Question: I'm fairly new to Eclipse and I'm using Kepler with EGit right now but I ran into a problem every time I compile my Java application. I've searched this forum to find a solution for my problem but I am still very confused as to what I can do to fix it. The application worked flawlessly yesterday morning and it works fine on my project partner's laptop but after syncing the project with 4 new commits from my project partner today, I keep getting a Source not found error every time I try to run the application. I get a button saying Edit Source Lookup Path and when I click on it and expand the folders, I get something that looks like this:

There are a bunch of .jar files above what you see and maTKProject is the name of my project.
If anyone could give some insight on how to fix this problem, I would greatly appreciate it!
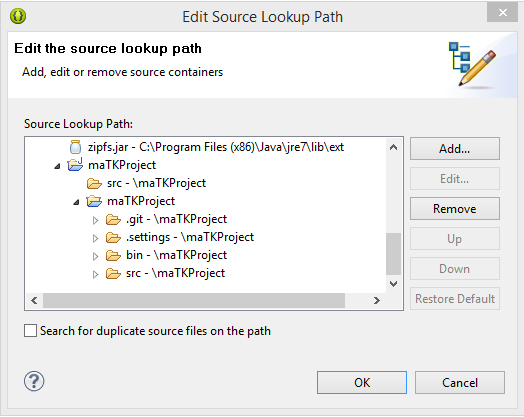
Answer: When running the application in debug mode make sure that there aren't any breakpoints that shouldn't be there. Go to Window -> Show View -> Breakpoints and remove as necessary!